Question: I am a new in SQL therefore sorry in advance for possible mistakes, incorrect questions.
I am trying to solve the following task:
There is a table with two columns.

My task is to COUNT the number of unique rows, considering that the rows which have the same information (regardless of the order) are counted as 1.
EG. row '[1] a b' and row '[2] b a' should be counted as 1
So the result of the query should be 3
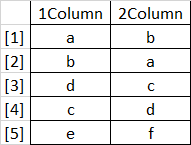
Answer: You can use aggregation:
'''
select (case when col1 < col2 then col1 else col2 end) as least,
(case when col1 < col2 then col2 else col3 end) as greatest,
count(*)
from t
group by (case when col1 < col2 then col1 else col2 end),
(case when col1 < col2 then col2 else col3 end);
'''
Many databases support the 'least()' and 'greatest()' functions which simplify this logic a bit.